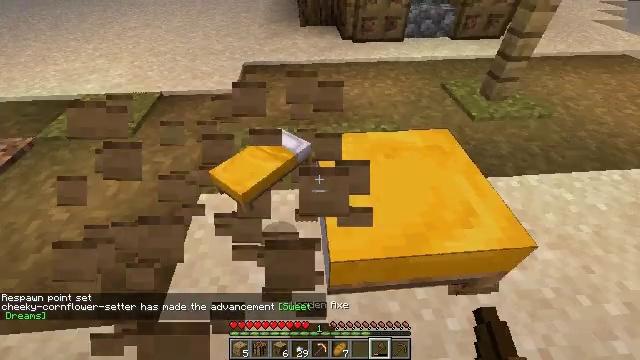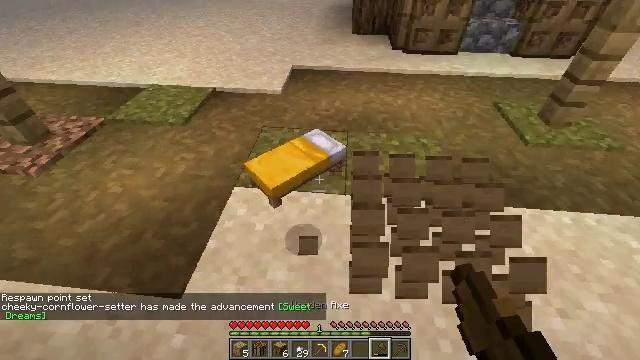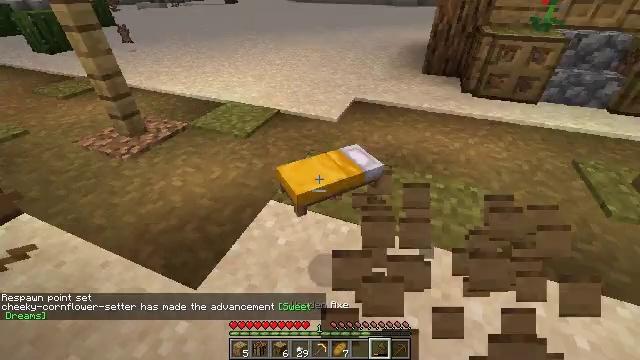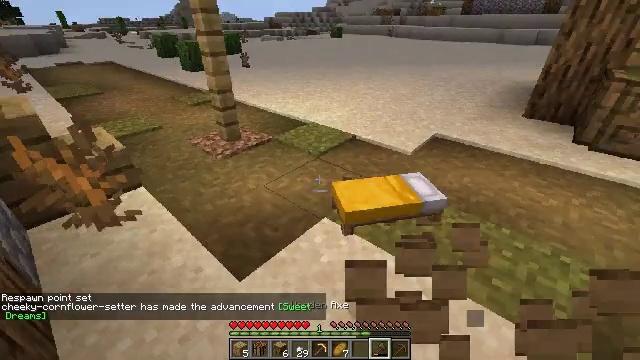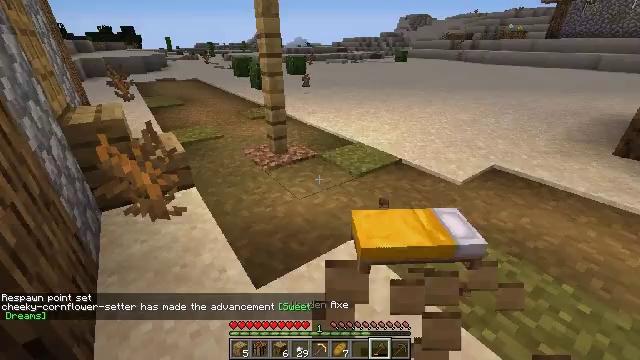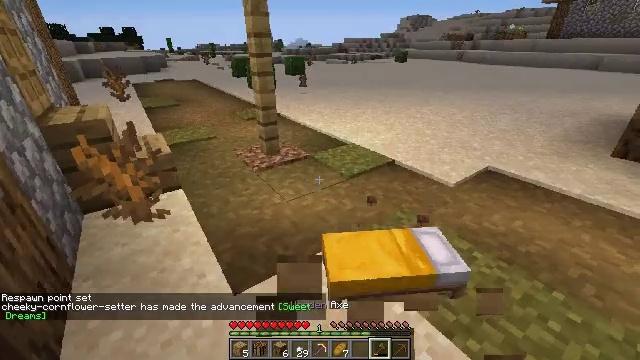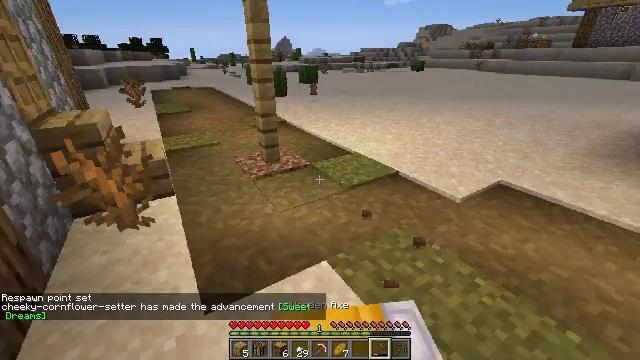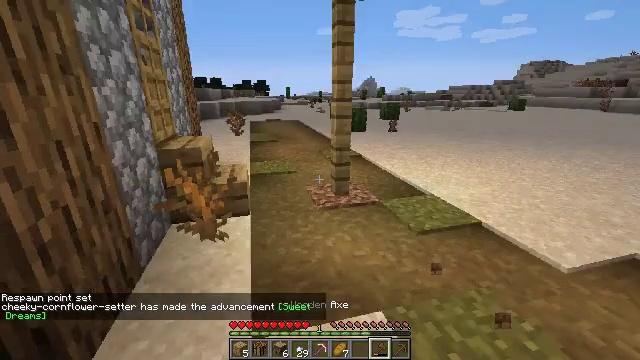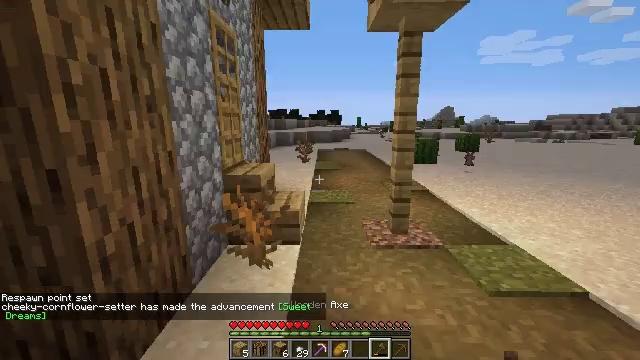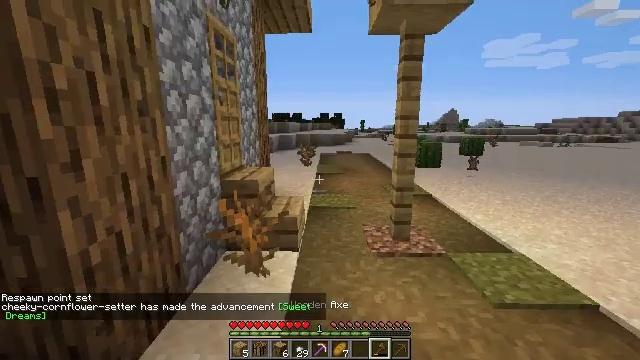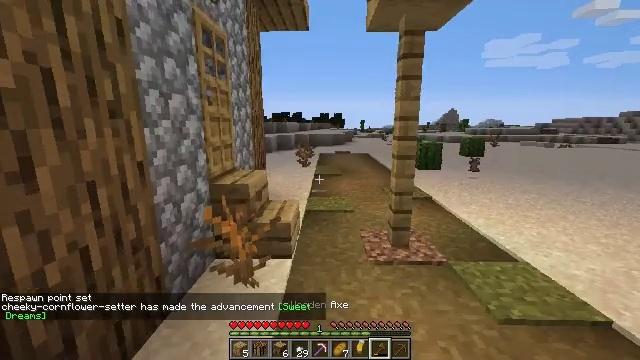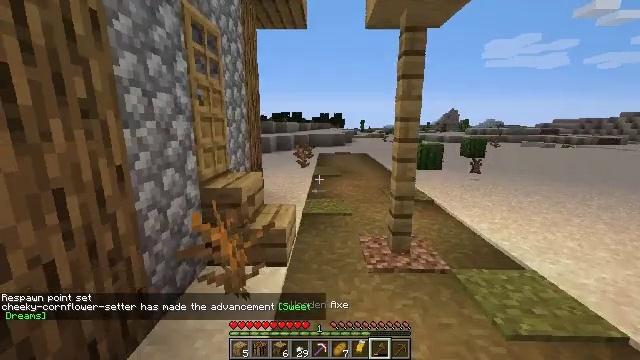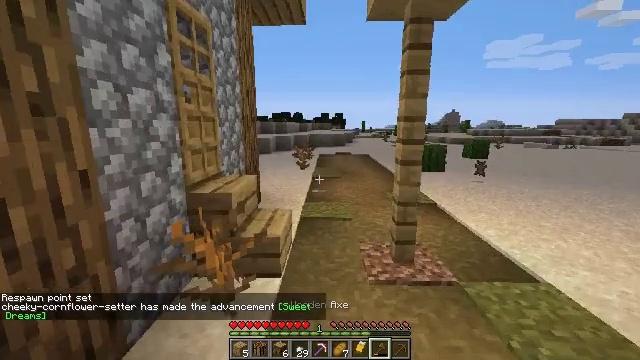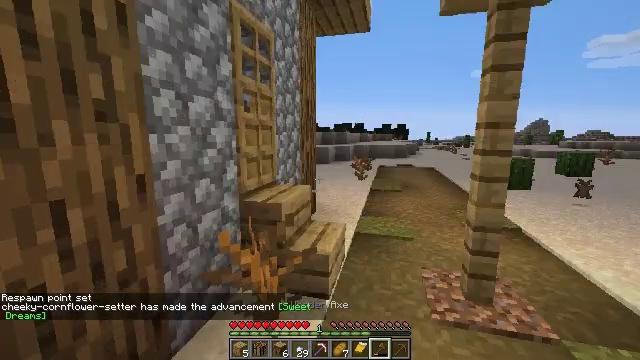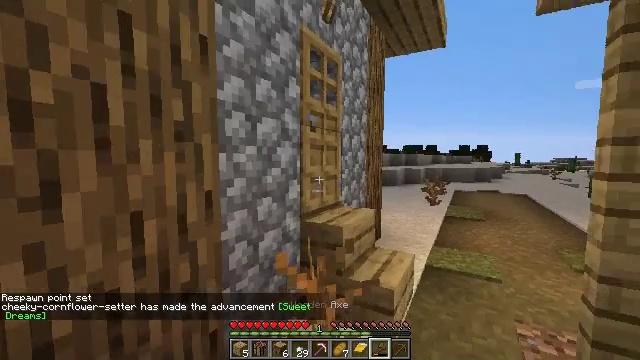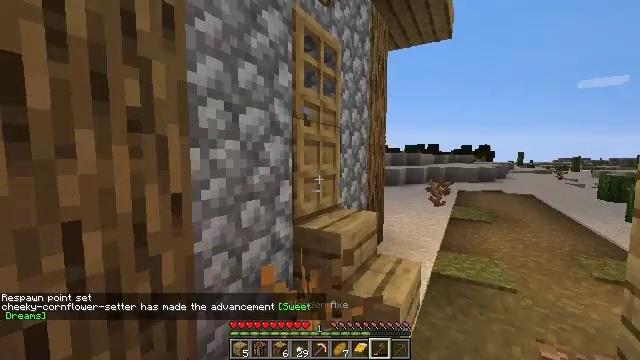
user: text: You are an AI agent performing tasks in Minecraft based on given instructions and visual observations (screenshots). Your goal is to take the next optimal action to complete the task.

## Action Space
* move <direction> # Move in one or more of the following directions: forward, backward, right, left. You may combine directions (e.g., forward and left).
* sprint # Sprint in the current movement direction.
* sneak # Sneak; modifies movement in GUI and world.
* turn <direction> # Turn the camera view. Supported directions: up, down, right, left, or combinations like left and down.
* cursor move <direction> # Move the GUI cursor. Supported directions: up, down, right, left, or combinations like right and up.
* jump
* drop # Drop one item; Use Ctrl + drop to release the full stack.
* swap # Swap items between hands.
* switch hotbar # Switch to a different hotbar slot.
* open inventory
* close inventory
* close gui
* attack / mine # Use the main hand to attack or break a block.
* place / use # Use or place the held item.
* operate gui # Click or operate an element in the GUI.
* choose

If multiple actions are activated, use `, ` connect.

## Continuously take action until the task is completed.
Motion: motion action
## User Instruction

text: Harvest potatoes.
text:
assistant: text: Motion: move right, turn left and up, attack / mine
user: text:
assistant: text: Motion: move right, turn left and up, attack / mine
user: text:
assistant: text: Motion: move forward and move right, turn left and up, attack / mine
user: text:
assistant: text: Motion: move forward and move right, turn left and up
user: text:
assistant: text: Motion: move forward and move right
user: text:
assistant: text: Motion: move forward and move right, turn left and up
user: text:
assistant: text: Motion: move forward and move right, turn left and up
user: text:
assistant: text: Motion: move forward, turn left and up
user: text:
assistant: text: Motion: move forward
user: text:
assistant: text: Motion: move forward
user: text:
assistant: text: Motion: move forward
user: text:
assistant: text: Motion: move forward
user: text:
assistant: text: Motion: move forward, turn left and up
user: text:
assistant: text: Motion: move forward, turn left and up
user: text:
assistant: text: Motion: move forward
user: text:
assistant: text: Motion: move forward
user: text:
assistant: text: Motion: move forward
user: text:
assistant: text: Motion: move forward and move right
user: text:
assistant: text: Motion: move forward and move right, turn left and up
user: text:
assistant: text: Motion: move forward and move right, turn left and up
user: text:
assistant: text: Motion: move forward and move right, turn left and up
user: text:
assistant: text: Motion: move forward and move right, turn left and up, use / place
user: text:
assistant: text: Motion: move forward and move right, turn left, use / place
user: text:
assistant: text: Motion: move forward and move right, turn left, use / place
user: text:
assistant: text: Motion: move forward and move right, turn left
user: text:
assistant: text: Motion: move forward
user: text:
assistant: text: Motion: move forward and move right
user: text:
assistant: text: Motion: move forward and move right, turn down
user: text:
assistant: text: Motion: move forward and move right, turn left and down
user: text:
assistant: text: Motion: move forward and move right, turn left and down